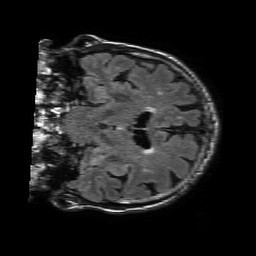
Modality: FLAIR
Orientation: coronal
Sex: male
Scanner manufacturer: philips
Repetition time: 11 s
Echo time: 0.125 s